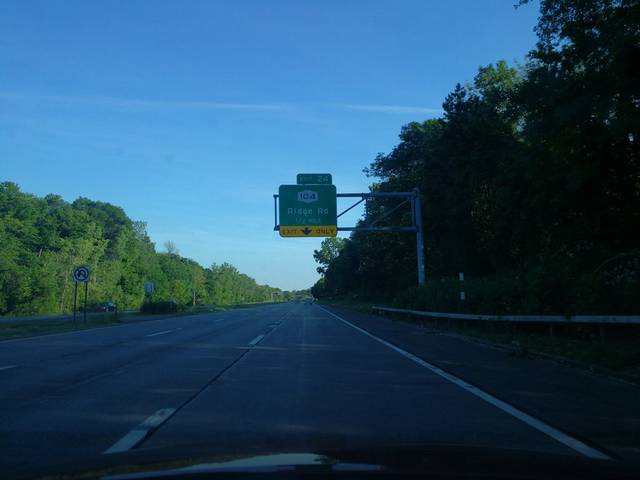
Region: United States
Coordinates: 43.217, -77.675